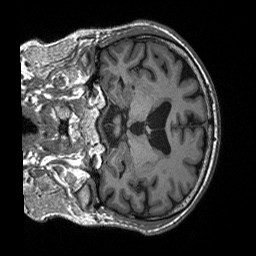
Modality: T1w
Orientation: coronal
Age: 62
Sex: male
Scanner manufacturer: siemens
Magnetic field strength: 3 T
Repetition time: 2.4 s
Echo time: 0.00226 s